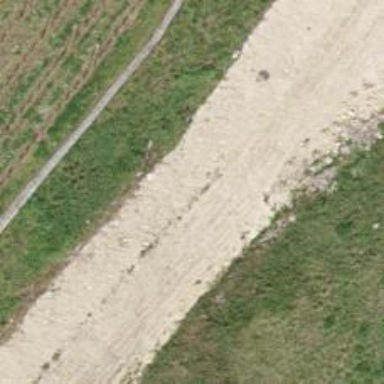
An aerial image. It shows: Abandoned railway.